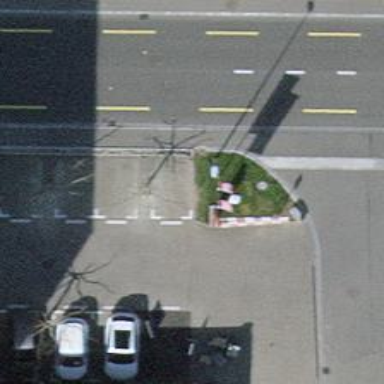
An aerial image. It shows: Advertising flagpole is visible.